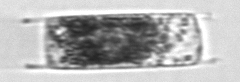
Label: Hemiaulus